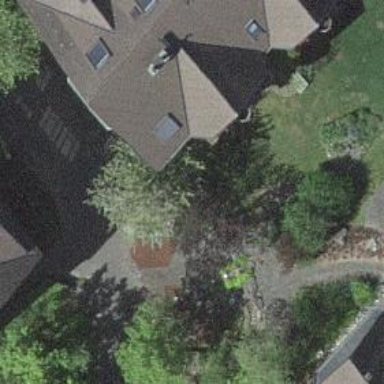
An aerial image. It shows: Group of garages.